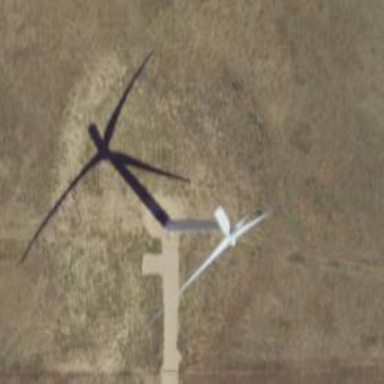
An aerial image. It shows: Wind generator powered by wind. The generator type is horizontal axis and it uses wind turbines.